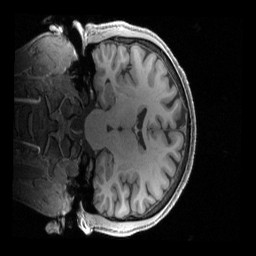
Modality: T1w
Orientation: coronal
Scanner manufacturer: siemens
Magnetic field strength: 3 T
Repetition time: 2.4 s
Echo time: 0.00222 s